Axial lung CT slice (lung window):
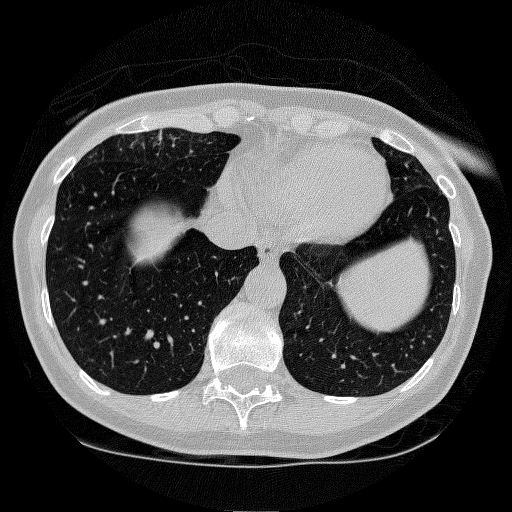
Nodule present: no